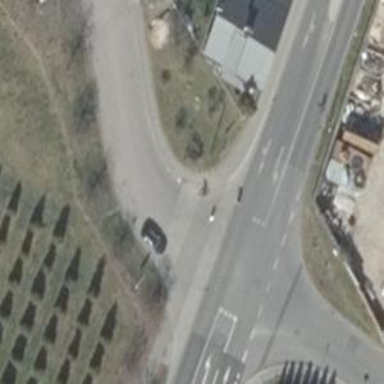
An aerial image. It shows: Road with "give way" sign.